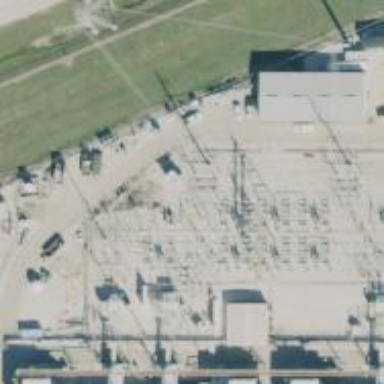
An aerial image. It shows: Switch used for power control.